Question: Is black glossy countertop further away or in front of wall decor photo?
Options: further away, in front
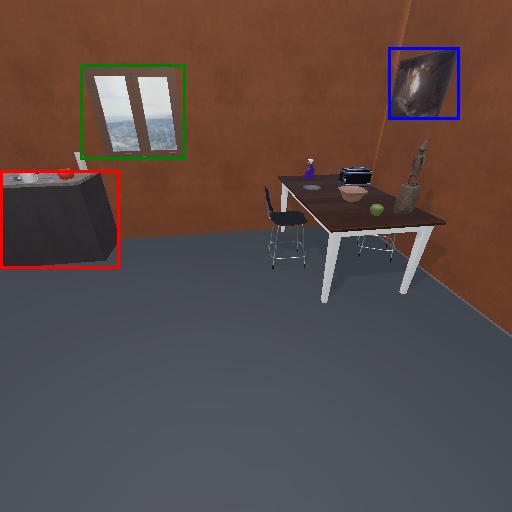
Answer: further away